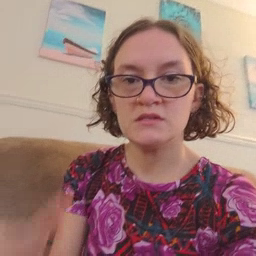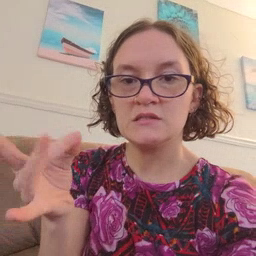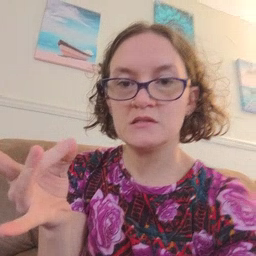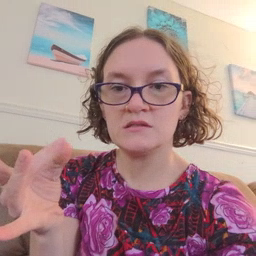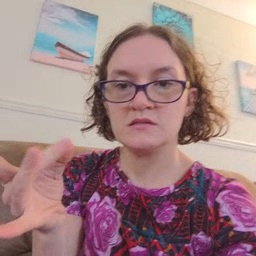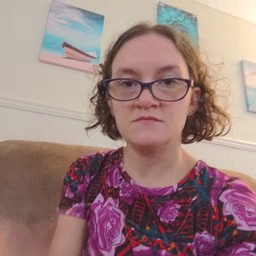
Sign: sticky